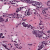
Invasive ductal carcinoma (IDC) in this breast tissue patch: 1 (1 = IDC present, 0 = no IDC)